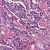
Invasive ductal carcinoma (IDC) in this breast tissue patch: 1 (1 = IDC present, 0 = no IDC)